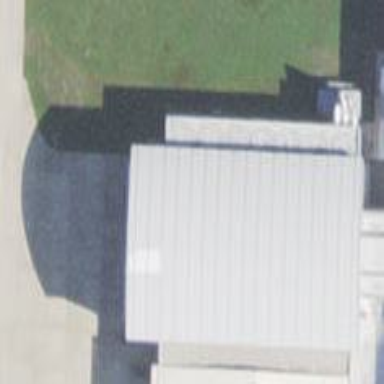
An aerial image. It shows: Hangar with round-shaped roof.